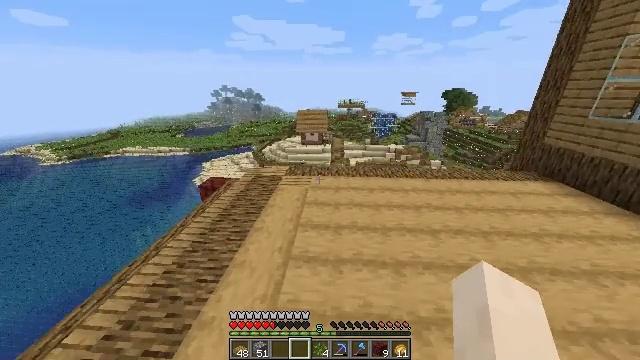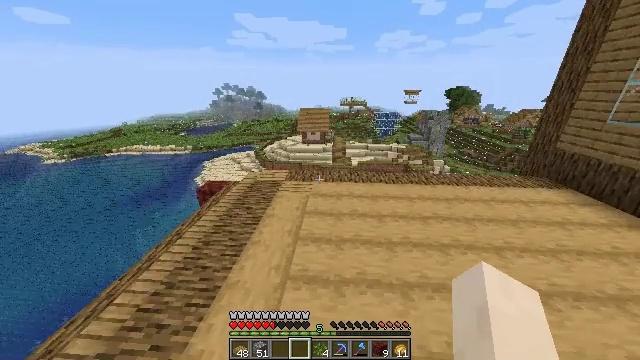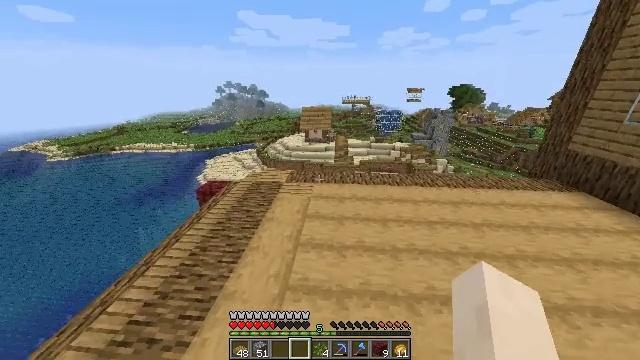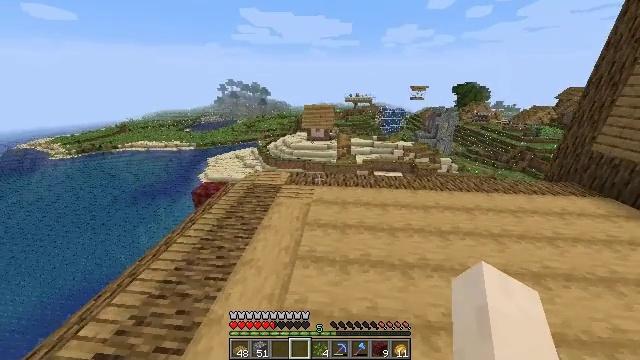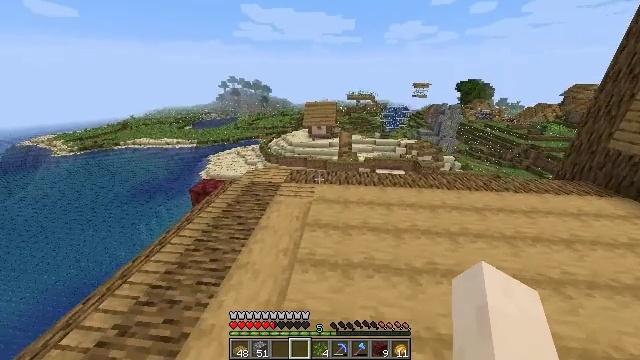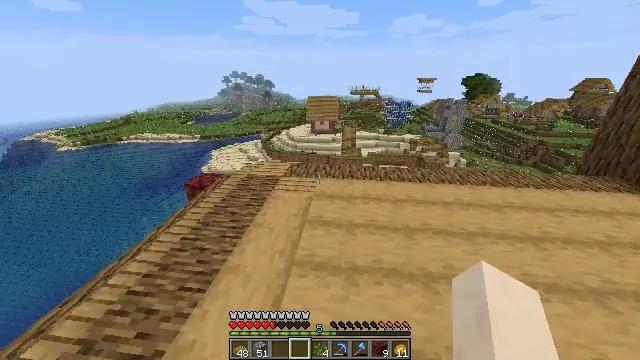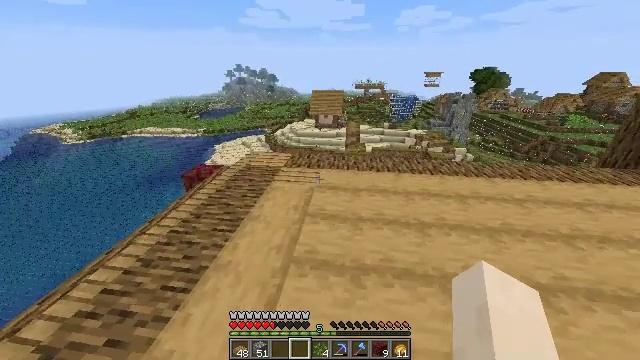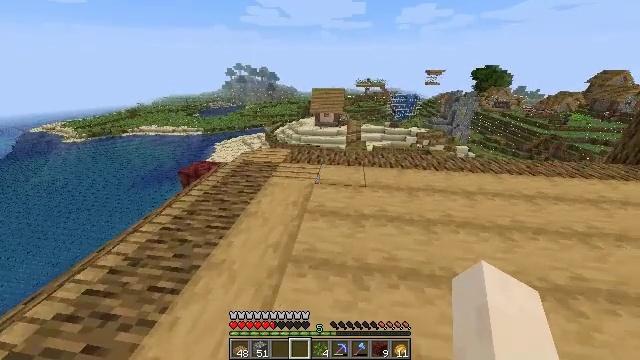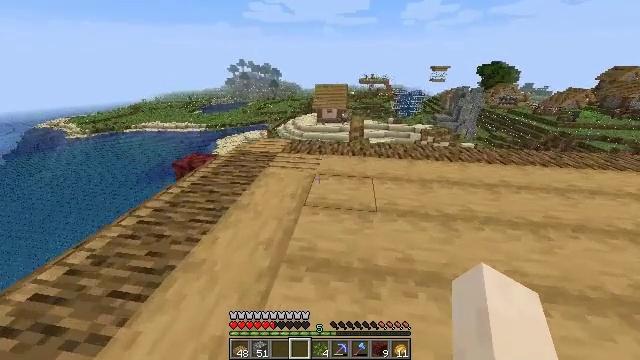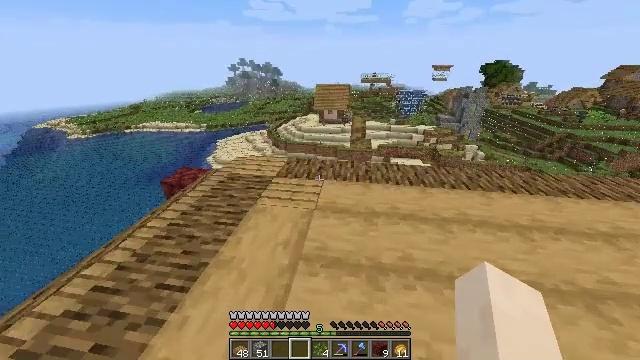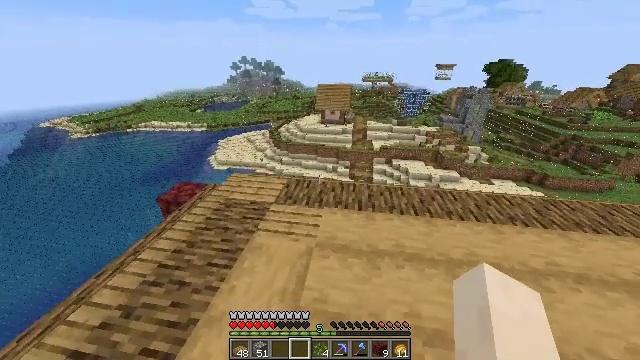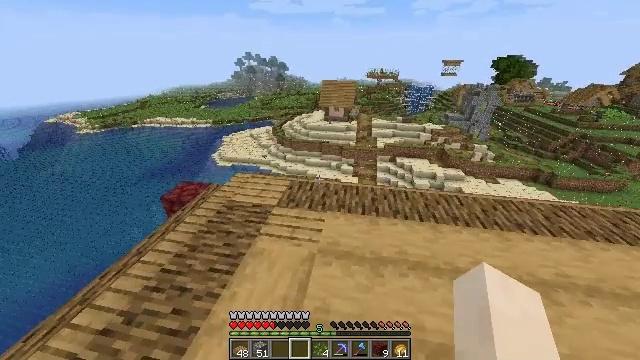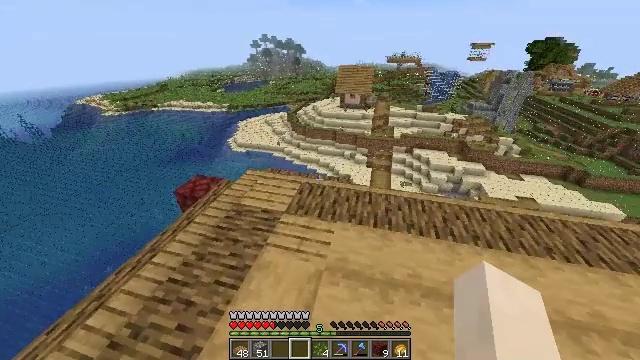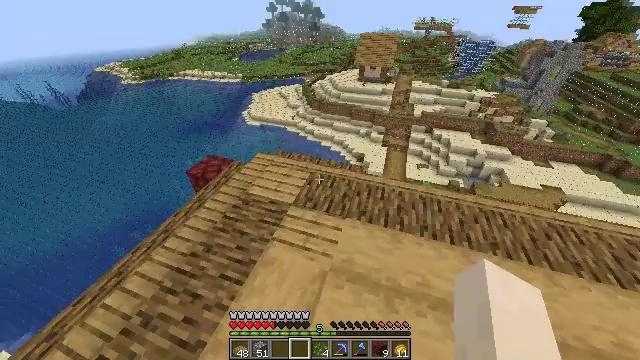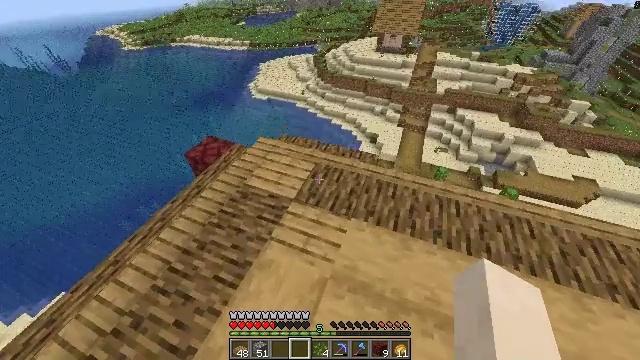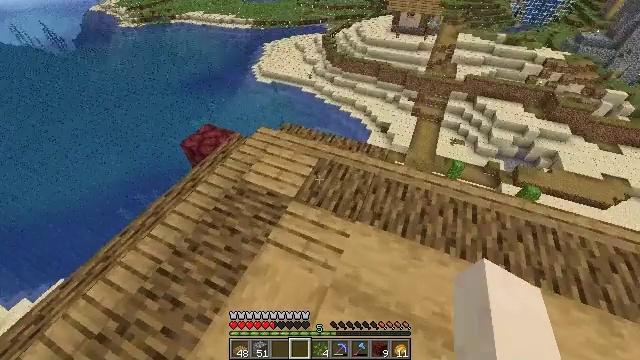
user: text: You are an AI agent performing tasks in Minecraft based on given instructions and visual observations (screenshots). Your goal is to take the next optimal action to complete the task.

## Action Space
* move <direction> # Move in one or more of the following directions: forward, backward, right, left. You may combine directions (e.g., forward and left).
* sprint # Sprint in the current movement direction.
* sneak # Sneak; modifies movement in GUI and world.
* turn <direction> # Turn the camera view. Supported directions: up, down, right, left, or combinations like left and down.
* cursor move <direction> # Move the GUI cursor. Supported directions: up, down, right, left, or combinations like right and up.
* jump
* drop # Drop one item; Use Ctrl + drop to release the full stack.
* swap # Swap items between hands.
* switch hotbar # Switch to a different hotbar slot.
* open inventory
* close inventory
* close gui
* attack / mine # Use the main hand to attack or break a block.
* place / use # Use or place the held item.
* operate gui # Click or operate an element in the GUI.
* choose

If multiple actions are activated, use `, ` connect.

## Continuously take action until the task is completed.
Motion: motion action
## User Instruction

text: Mine oak wood from the tree.
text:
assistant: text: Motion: move forward, jump
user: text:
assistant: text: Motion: move forward, jump
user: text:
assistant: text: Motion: move forward, jump
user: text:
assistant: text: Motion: move forward, jump
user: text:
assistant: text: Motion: move forward, turn down, jump
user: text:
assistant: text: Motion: move forward, sprint, turn left and down, jump
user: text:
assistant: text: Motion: move forward, sprint, jump
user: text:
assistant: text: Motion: move forward, sprint, jump
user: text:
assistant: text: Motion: move forward, sprint, jump
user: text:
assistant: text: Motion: move forward, jump
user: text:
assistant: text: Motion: move forward, turn left, jump
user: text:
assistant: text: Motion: move forward, turn left and down, jump
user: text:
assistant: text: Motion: turn left and down
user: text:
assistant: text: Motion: turn left and down
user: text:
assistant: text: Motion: turn left and down
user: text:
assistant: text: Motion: turn left and down
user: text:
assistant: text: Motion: turn left and down
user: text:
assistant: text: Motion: turn left and down
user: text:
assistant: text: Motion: no_op
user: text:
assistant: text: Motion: turn left
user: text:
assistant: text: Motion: turn left
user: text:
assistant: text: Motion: turn left
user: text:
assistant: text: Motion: turn left and down
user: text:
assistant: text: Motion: turn left and down
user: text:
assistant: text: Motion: no_op
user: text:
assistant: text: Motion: no_op
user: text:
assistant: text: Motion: no_op
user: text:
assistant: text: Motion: no_op
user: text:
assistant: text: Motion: no_op
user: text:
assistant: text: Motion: turn left